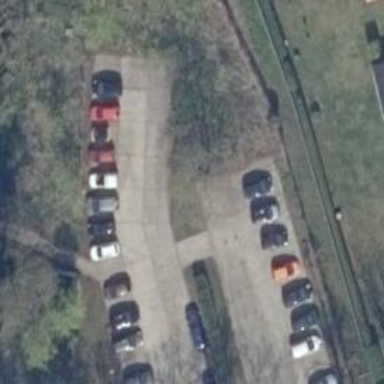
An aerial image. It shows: Parking aisle designated as service road.